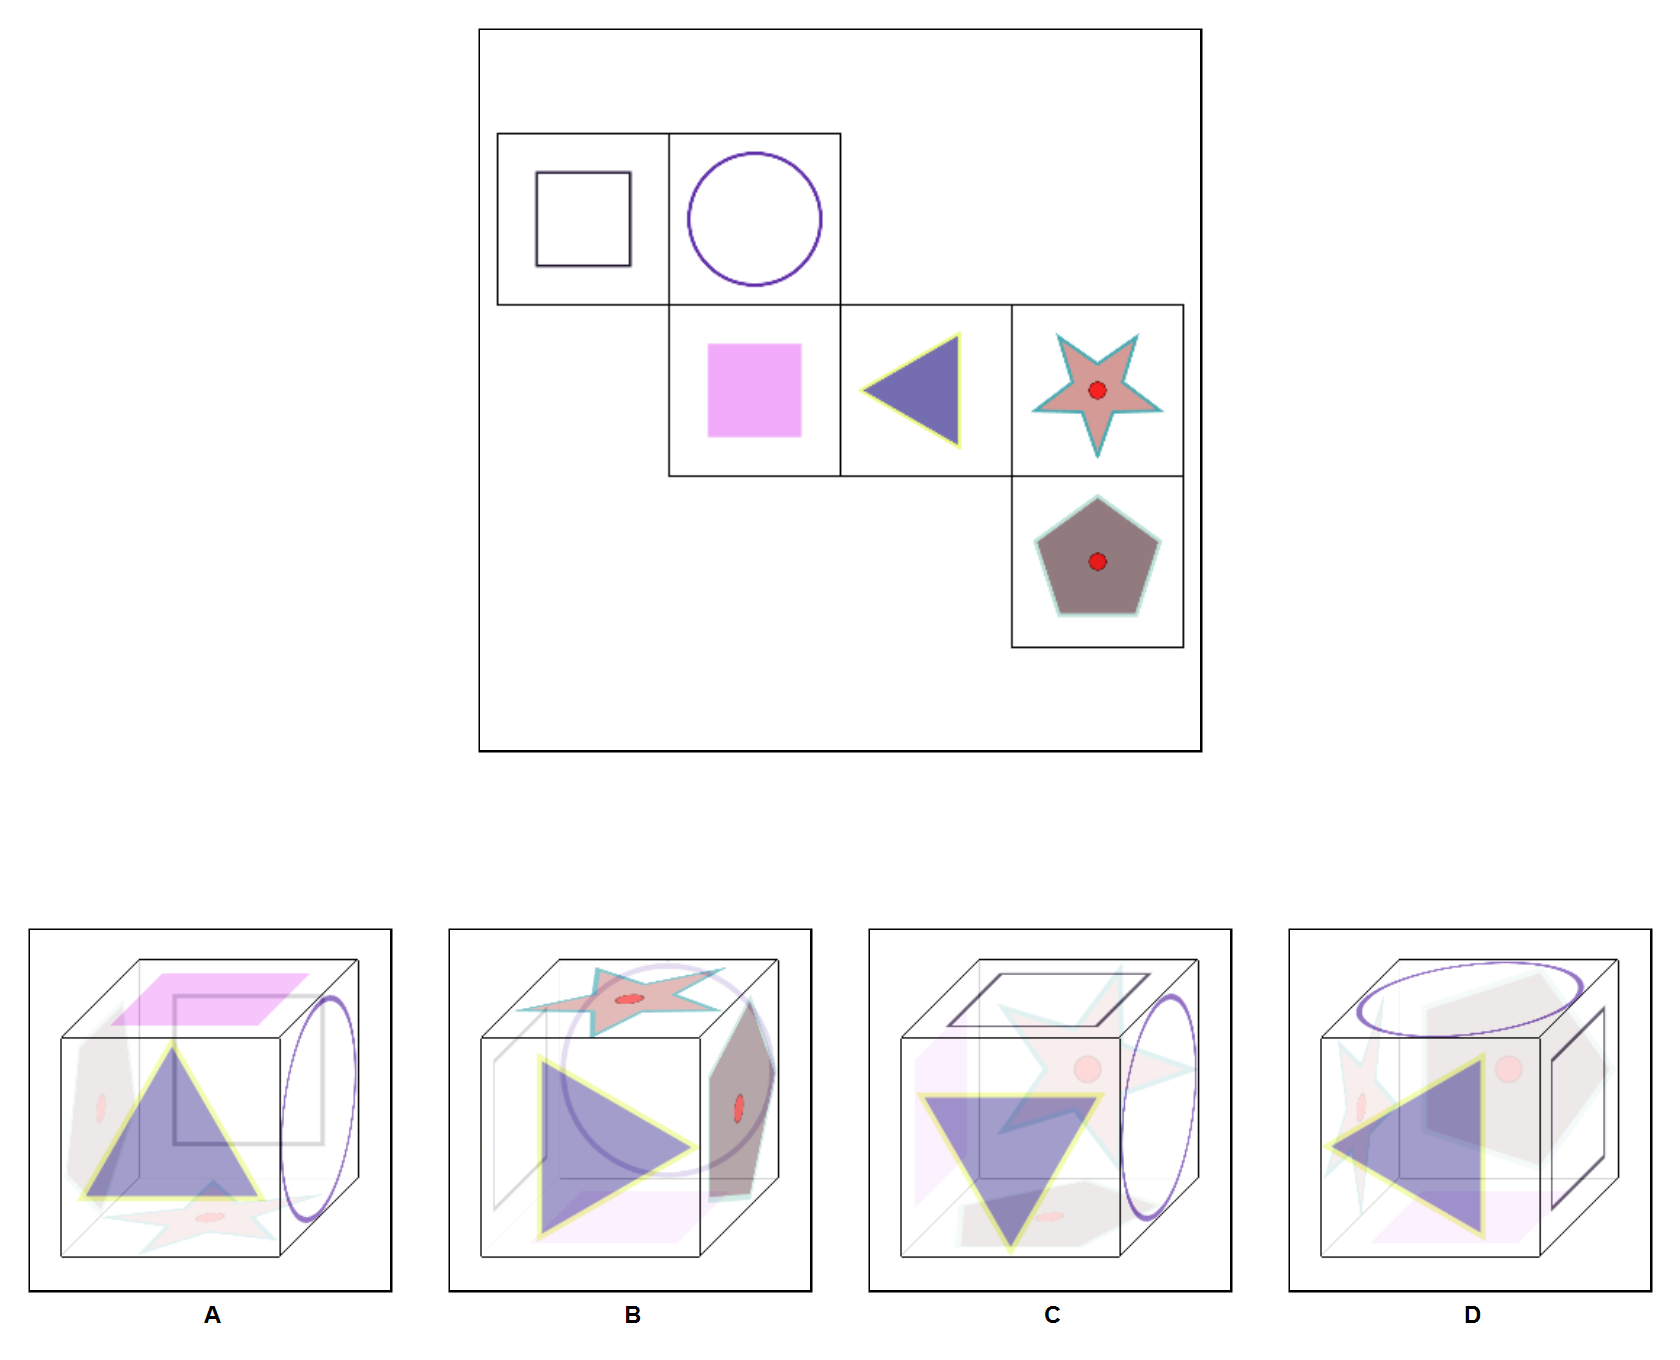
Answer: A